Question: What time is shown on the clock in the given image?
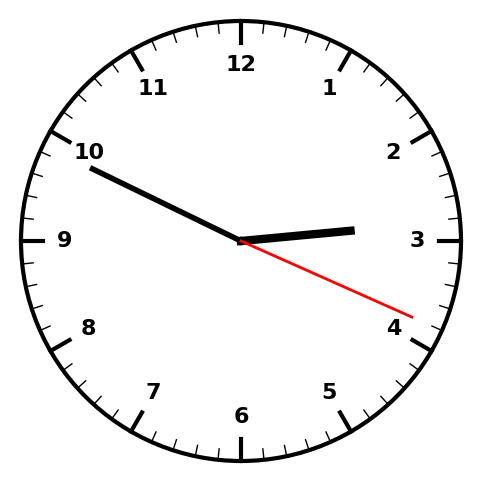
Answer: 02:49:19